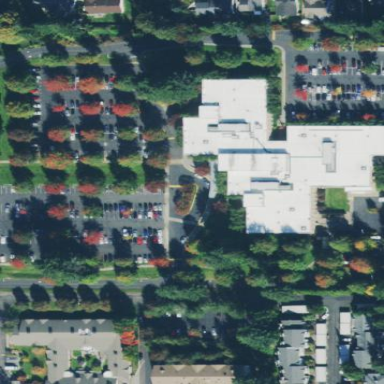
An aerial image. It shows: Commercial area featuring clinic that provides healthcare services.